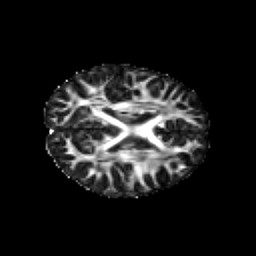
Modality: FA
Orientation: axial
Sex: male
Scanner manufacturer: siemens
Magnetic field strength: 3 T
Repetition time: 5 s
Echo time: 0.071 s